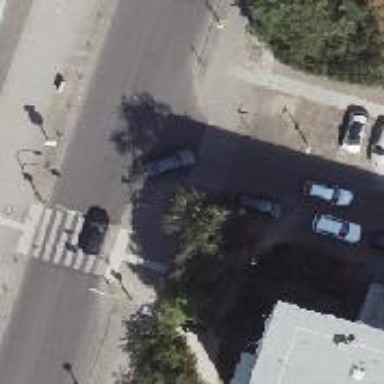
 and parallel parking on the left side with half on the kerb."